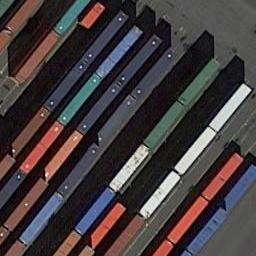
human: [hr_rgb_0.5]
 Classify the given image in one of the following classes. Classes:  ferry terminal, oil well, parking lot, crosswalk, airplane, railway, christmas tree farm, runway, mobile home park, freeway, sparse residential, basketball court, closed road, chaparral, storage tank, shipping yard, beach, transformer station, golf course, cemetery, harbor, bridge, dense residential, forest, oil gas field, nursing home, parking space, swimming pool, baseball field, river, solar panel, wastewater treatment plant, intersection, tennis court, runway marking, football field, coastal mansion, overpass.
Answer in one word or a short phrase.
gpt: shipping yard